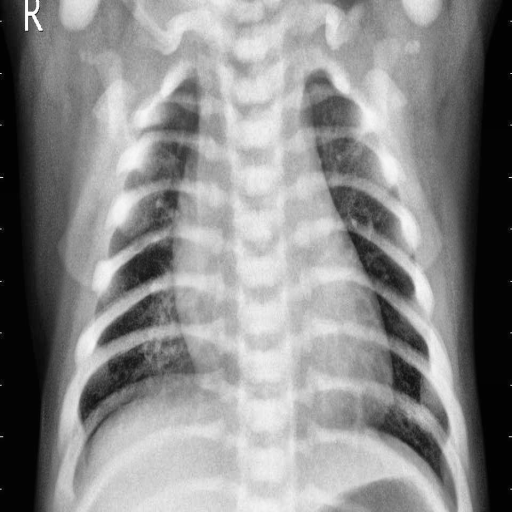
Finding: PNEUMONIA